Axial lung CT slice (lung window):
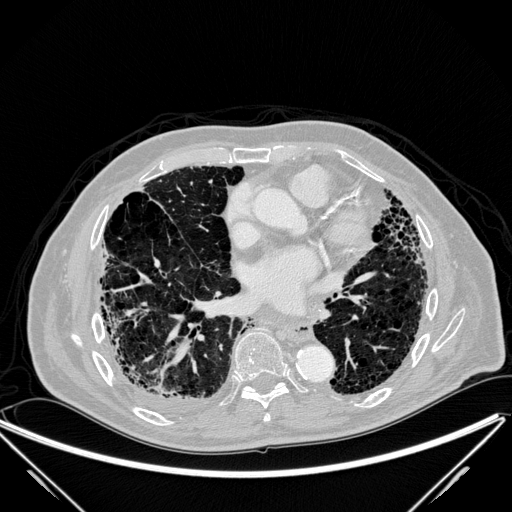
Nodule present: no